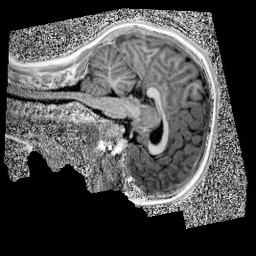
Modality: UNIT1
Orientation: sagittal
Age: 9
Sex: female
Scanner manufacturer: siemens
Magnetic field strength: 3 T
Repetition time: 4 s
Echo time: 0.00299 s